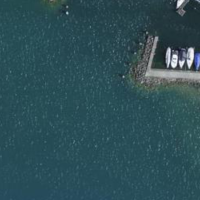
EUNIS habitat code: 14
Species observed at this site:
Corvus corone
Podiceps cristatus
Actitis hypoleucos
Fulica atra
Anas platyrhynchos
Aythya fuligula
Passer domesticus
Coloeus monedula
Columba palumbus
Chroicocephalus ridibundus
Phalacrocorax carbo
Larus michahellis
Cygnus olor
Mergus merganser
Pica pica
Anser anser